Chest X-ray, PA view. Patient: 73 years old, sex M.
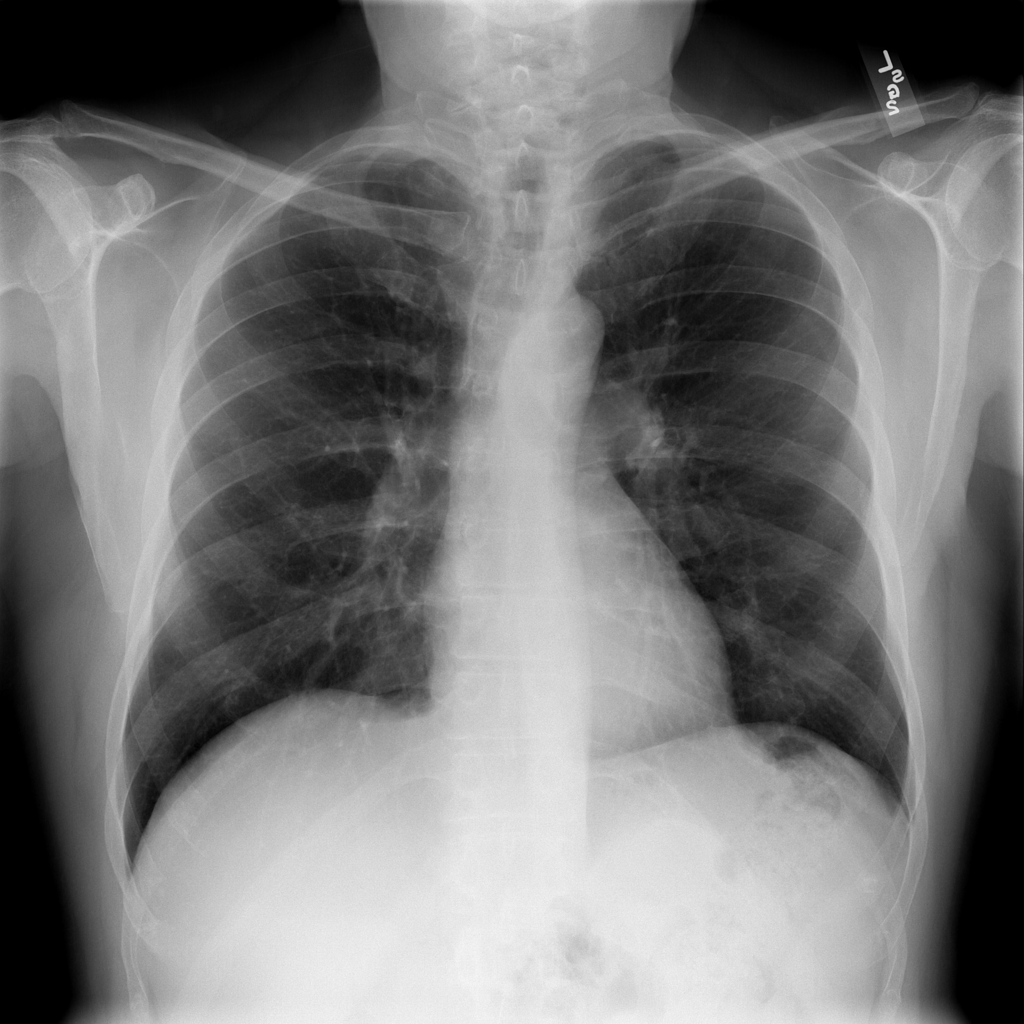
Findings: No Finding